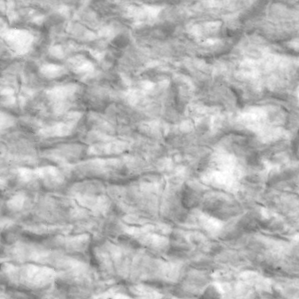
Label: non_frost